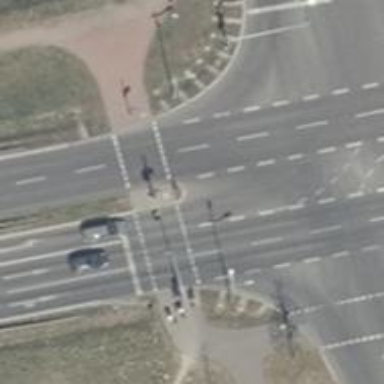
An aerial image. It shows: Asphalt primary highway with lane markings. It is motorroad.